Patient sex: F
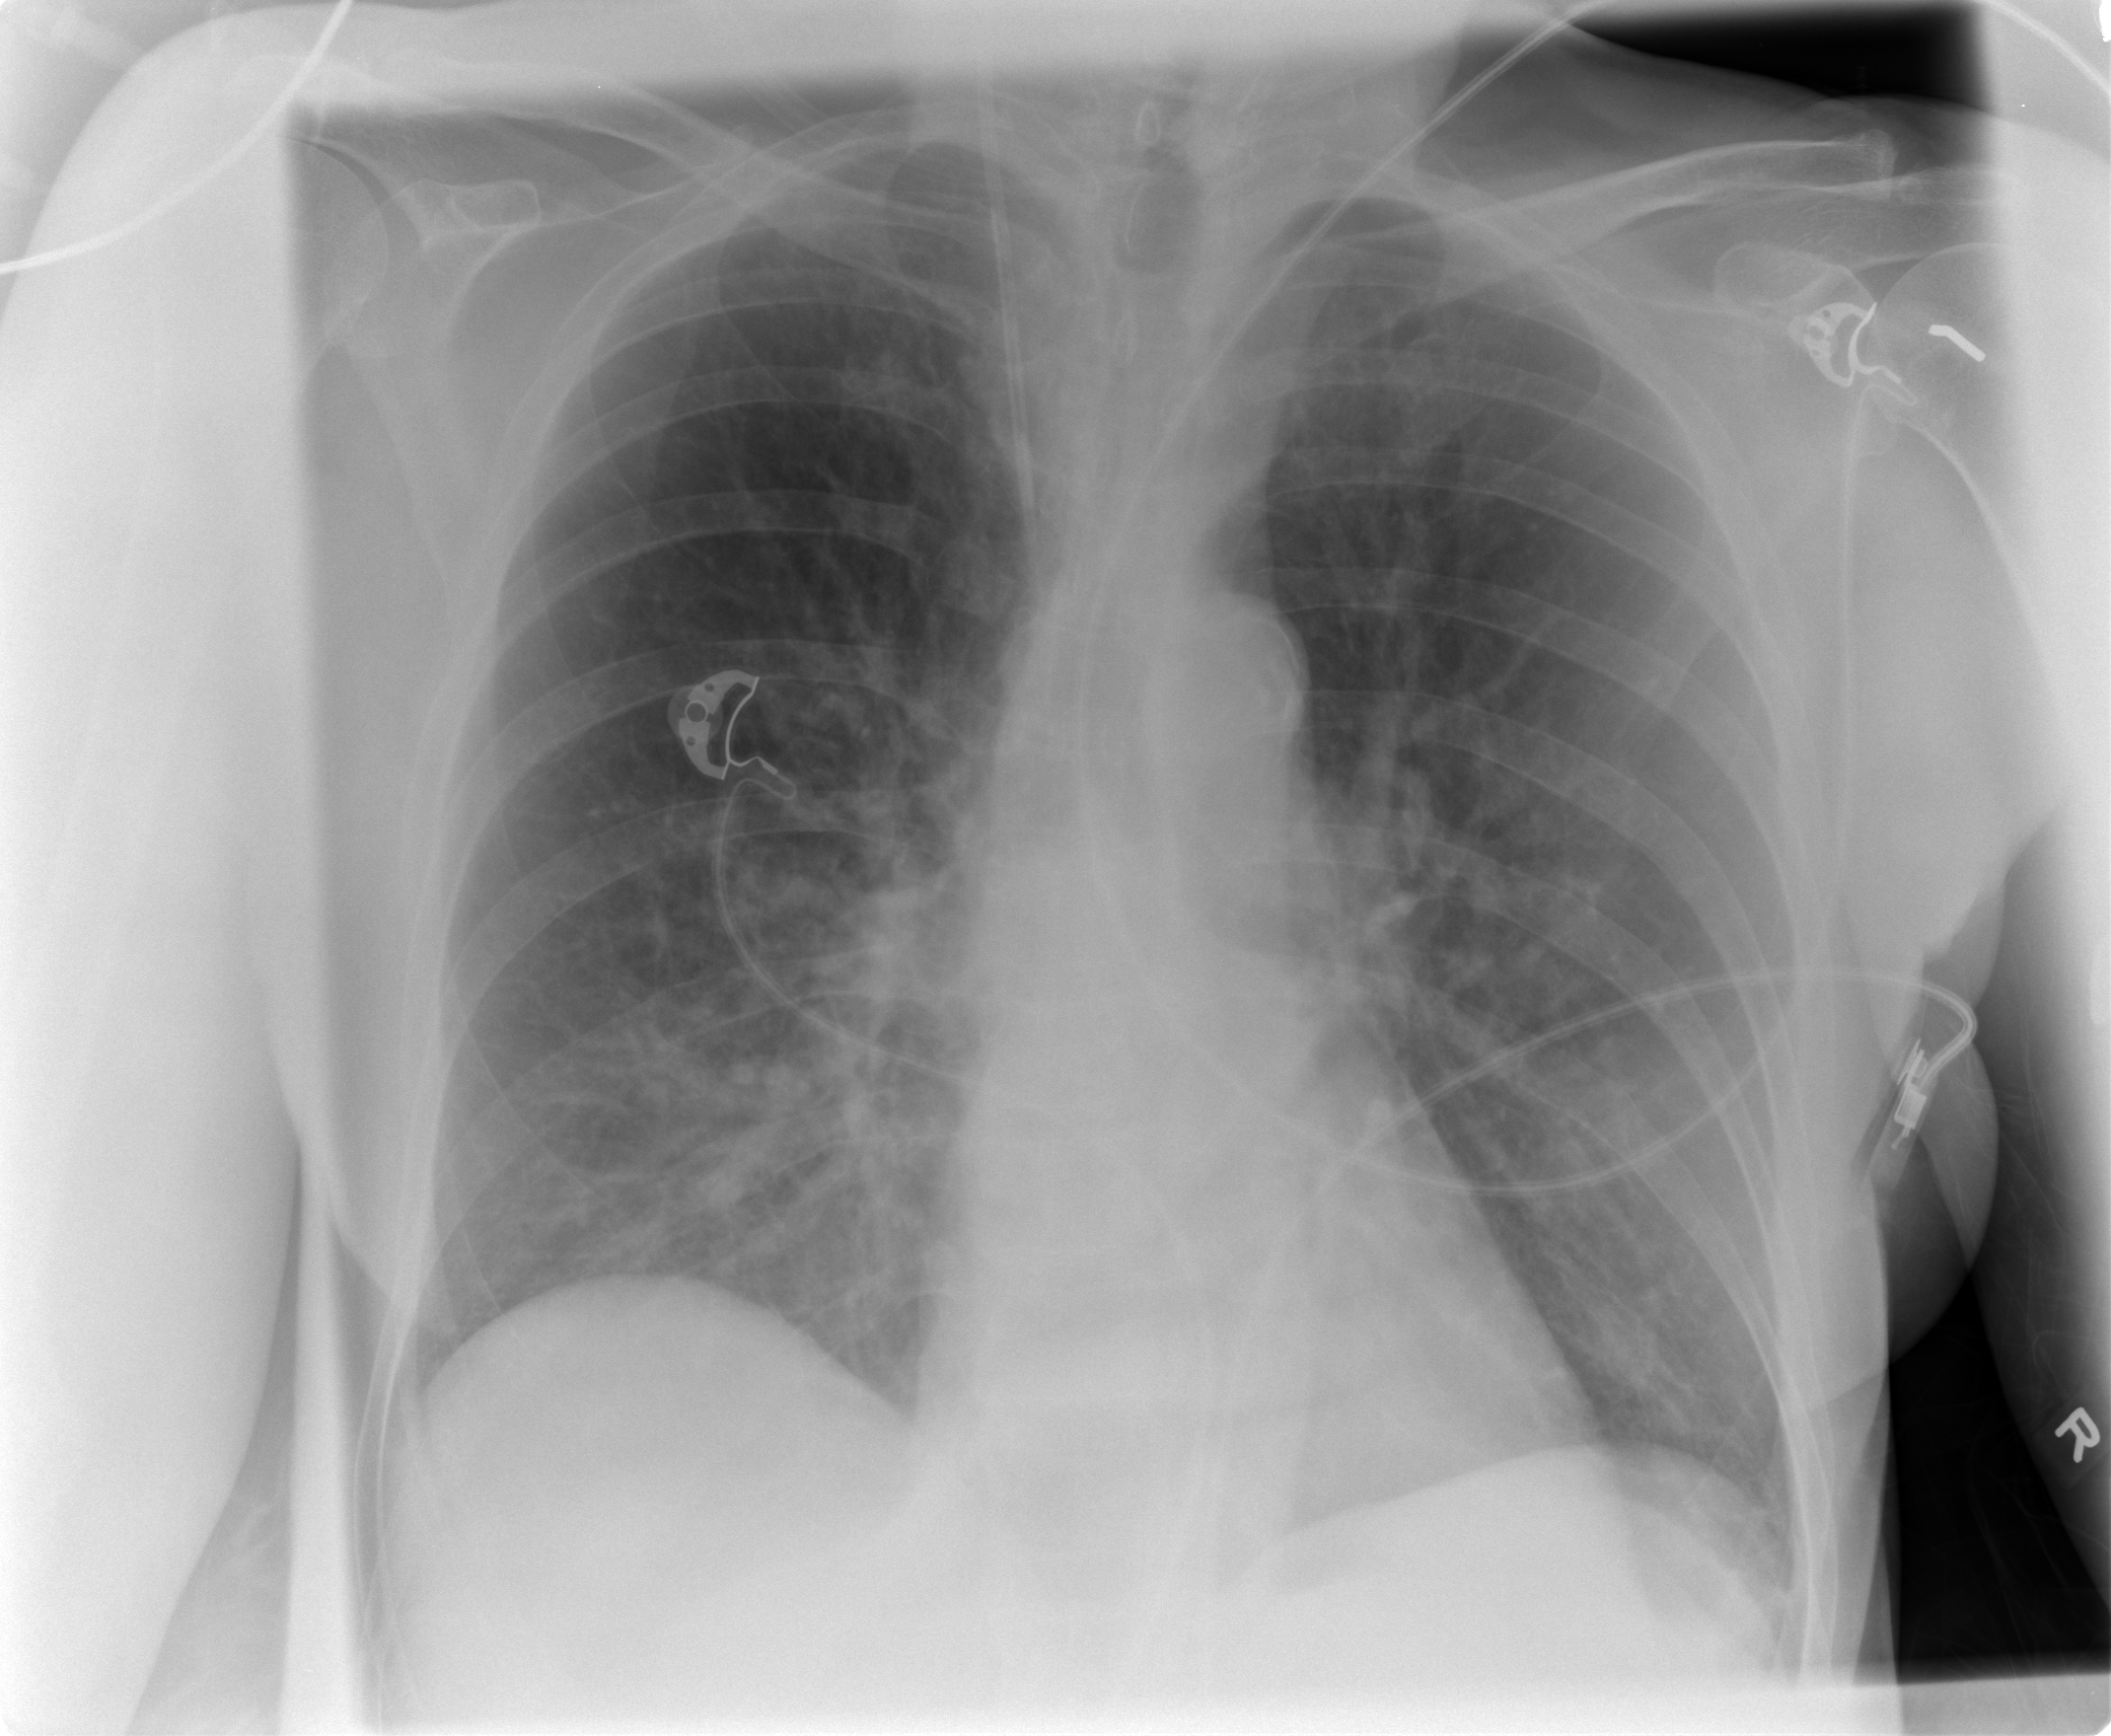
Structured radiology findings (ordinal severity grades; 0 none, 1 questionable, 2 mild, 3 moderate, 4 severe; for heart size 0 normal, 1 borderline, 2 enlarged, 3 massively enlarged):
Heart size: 0
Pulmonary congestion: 1
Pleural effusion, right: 0
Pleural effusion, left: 0
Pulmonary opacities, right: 0
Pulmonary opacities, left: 0
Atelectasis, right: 0
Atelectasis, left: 0